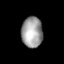
Tissue: lung
Cell type: Endothelial cells
Senescence score: 0.6399
Nuclear area (px): 636
Mean DAPI intensity: 158.039